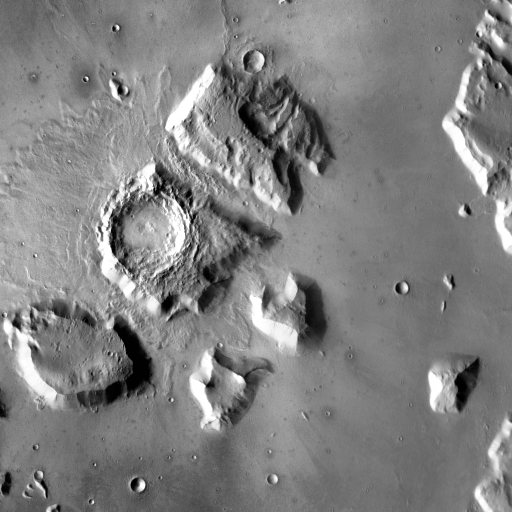
Crater classes present: Background, Other, Layered